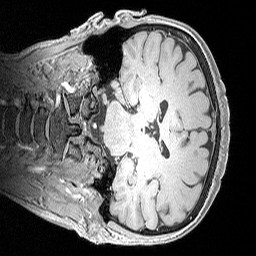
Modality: MP2RAGE
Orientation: coronal
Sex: female
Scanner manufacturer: siemens
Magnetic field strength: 3 T
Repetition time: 5 s
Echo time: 0.00292 s